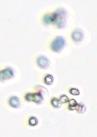
Label: Phaeocystis